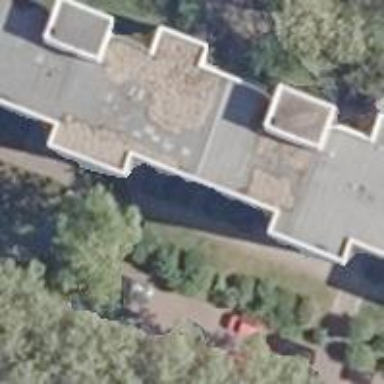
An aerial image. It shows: Residential building with apartments. It has flat roof.